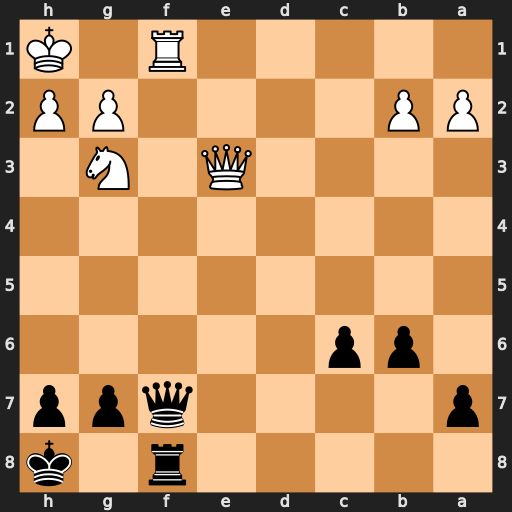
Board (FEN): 5r1k/p4qpp/1pp5/8/8/4Q1N1/PP4PP/5R1K
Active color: b
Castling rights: -
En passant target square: -
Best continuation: Qxf1+ Nxf1 Rxf1+ Qg1 Rxg1+